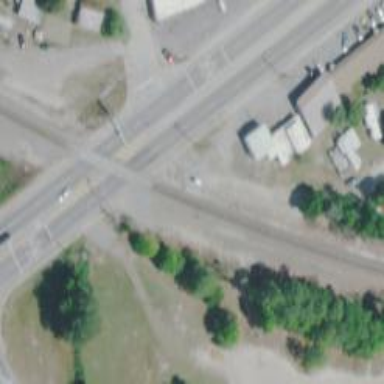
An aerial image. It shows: Railway crossing.